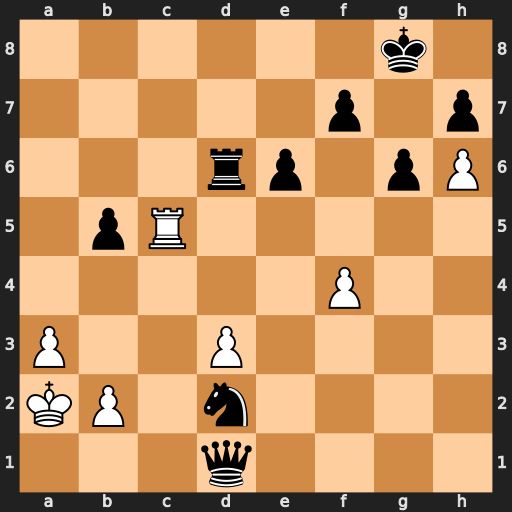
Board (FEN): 6k1/5p1p/3rp1pP/1pR5/5P2/P2P4/KP1n4/3q4
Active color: w
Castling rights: -
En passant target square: -
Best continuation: Rc8+ Rd8 Rxd8#